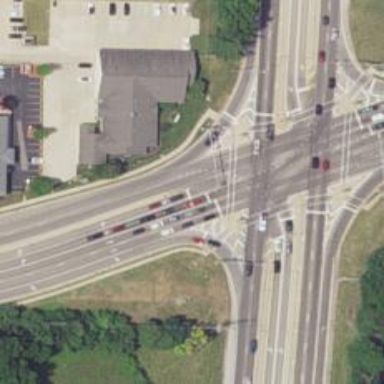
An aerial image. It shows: Footway located on traffic island.